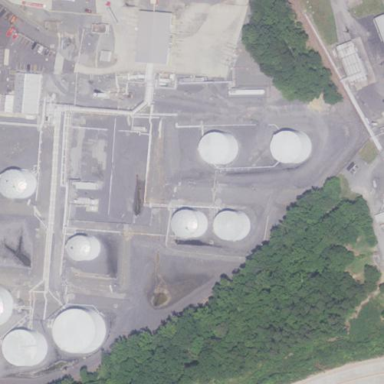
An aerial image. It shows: Industrial area designated as petroleum terminal.